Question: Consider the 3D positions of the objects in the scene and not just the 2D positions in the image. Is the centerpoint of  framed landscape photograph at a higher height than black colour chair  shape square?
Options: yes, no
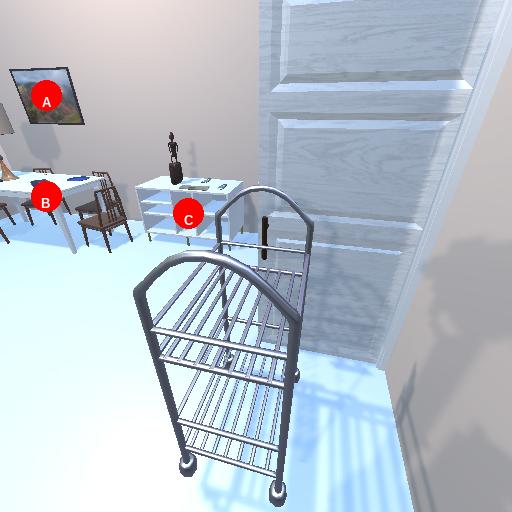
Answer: yes